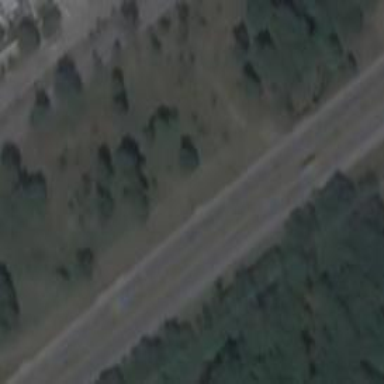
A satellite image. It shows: Trunk link highway.